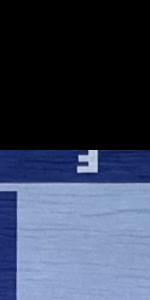
Label: Empty